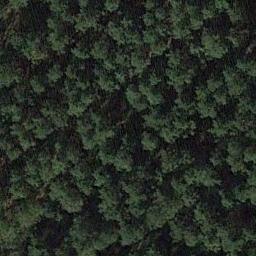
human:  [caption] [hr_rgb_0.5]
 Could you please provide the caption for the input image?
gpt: The forest is full of green trees .

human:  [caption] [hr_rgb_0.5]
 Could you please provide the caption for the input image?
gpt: Whole ground is covered with vegetation .

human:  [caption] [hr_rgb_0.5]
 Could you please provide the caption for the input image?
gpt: Many neat rows of green trees are in the forest .

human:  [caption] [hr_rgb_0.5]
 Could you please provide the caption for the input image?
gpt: The forest has a lot of trees well-arranged in lines .

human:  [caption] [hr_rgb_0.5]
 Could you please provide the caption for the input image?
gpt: A forest with many rows of green trees .